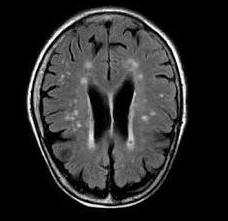
Label: notumor